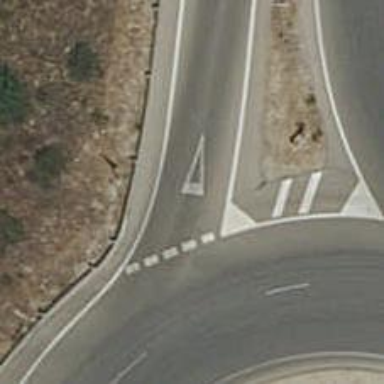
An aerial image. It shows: Road with "give way" sign.